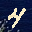
Label: 4